Question: I have this bug in delphi i'm inherating from different forms (3 in total) and when i'm creating the last child, it creates every component 3 times. It's dll project and the dll makes the different forms. I have a launcher for testing that dll. On calling the function that creates the form needed it creates all 3 of them in one window (screen below). I have tried giving my components the same name. It doesn't show any errors on compiling the dll but on calling the function from the launcher it says that this or that component already exists, so i had to give all my components different names. (If it's not clear please ask me questions i don't know how to explain it more clearly)
Here are my form definitions:
'''
TFrmReserve007 = class(TfrmRsrvExtended)
private
{ Private declarations }
[...]
protected
{ Protected declarations }
[...]
public
{ Public declarations }
[...]
end;
TfrmRsrvExtended = class(TfrmRsrv)
Act_Browse2: TAction;
Act_SaveAs2: TAction;
Act_LoadDefault2: TAction;
ImageListToolbar2: TImageList;
PSCMandatoryObjects2: TPSCMandatoryObjects;
ImageListMouvement2: TImageList;
[...More components...]
TopPanel2: TPSCTopPanel;
procedure Act_BrowseExecute(Sender: TObject);
procedure Act_LoadDefaultExecute(Sender: TObject);
procedure Act_loadSenderExecute(Sender: TObject);
procedure bbtn_Browse2Click(Sender: TObject);
private
{ Private declarations }
[...]
protected
[...]
public
{ Public declarations }
[...]
end;
TFrmRsrv = class(TForm)
PSCButtonPanel1: TPSCButtonPanel;
PageControl: TPageControl;
TabSheeta: TTabSheet;
[.. More components...]
Act_LoadKeyWord1: TAction;
Act_LoadStorage1: TAction;
Mandatory1: TPSCMandatoryObjects;
PSCHint: TPSCHint;
{$ENDREGION}
private
{ Private declarations }
protected
{ Protected declarations }
[...]
public
{ Public declarations }
[...]
end;
'''
This [...] means there are functions and procedures there.
And here's the screen i have when calling the form creating with 'TFrmReserve007.Create(nil)'

# MCVE
LAUNCHER
'''
procedure setLXCom;
begin
if lxPom59Svc = nil then
begin
ClassID := ContractIDToClassID('pom59PumaToRio@dtad');
IU := CreateLynxObject( ClassID);
if IU = Nil then begin
raise Exception.Create( 'CreateLynxObject failed');
end;
IU.QueryInterface( Ipom59Svc, lxPom59Svc);
if lxPom59Svc = nil then
begin
raise Exception.Create( 'QueryInterface ILynxRio failed');
end;
end;
end;
procedure TForm1.Button11Click(Sender: TObject);
begin
setLxCom;
lxPom59Svc.RioSvcGui007V2(
LxPom59Svc.RioGetDataPCE007V2('9051','<PHONE>',false),lgFRENCH)
end;
'''
DLL
'''
function tl_pom59Svc.RioSvcGui007V2(
Info: IInfoNotisReservation;For007:boolean;Extension:string; ParentWindow: HWND)
: IInfoNotisReservation;
var
Ok : Boolean;
untKey: String;
canSave : Boolean;
begin
Ok := False;
GetRioDB(fRegister);
untKey := RioN.GetRegisterByID(RioN.RegisterID, FLAG_IGNORE_SECURITY).Data.UnitID.Value;
canSave := RioN.GetPieceAccess(info.pieceID).Edit;
While Not(Ok) do
begin
Ok := true;
case LoadFRM_ReservationMod007(Info,
fRegister, UntKey, canSave, For007, Extension,Parentwindow) of
TR_Ok :
begin
Result := Info;
end;
TR_Cancel :
begin
Result := Nil;
end;
else
Result := Nil;
end;
end;
end;
Function LoadFrm_ReservationMod007(var InfoReservation : IInfoNotisReservation;
Reg_Key,Unt_Key:string;CanSave:Boolean;For007:boolean;Extension:string; ParentWindow: HWND):TTrilean;
var
Frm_ReservMod007: TFrmReserve007;
begin
Frm_ReservMod007 := TFrmReserve007.Create(nil);
FRM_ReservMod007.ShowModal;
if Frm_ReservMod007.ModalResult <> Mrcancel then
begin
InfoReservation.Assign(Frm_ReservMod007.InfoReserv);
Result := TR_Ok;
end
else
begin
InfoReservation := Nil;
Result := TR_Cancel;
end;
end;
'''
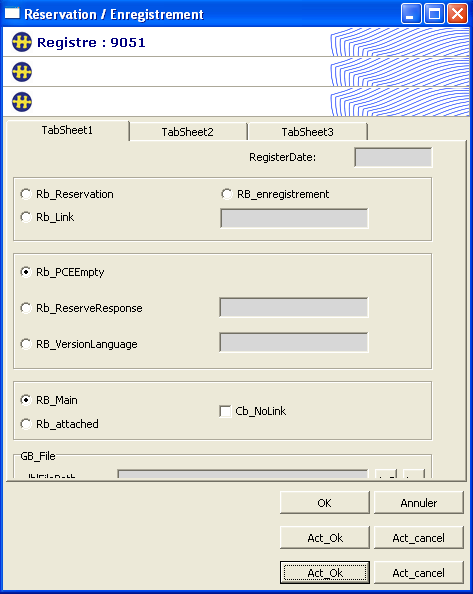
Answer: It sounds like this is what you have done - let me guess at the steps to reproduce this problem:
1. Created a base regular form - Let's call it TForm1
2. Added a number of controls to TForm1
3. Created a second regular form - Let's call it TForm2
4. You then edited the .pas file containing TForm2 to have it inherit from TForm1 (ie : TForm2 = class(TForm1)
5. You discovered that TForm2 did not contain any of the controls in TForm1, even though you "inherited" TForm1.
6. You therefore copied and pasted the controls from the TForm1 designer to the TForm2 designer.
7. This created a runtime error indicating that controls with the same name already existed. (Not a guess - you indicated this)
8. You then renamed all of the duplicate controls in the descendent form (Not a guess - you indicated this)
9. Now you have, at runtime, all the controls from the base form PLUS all the controls you copied and pasted (and renamed) into the descendent form. The form designer for the descendent form, however, does not show any of the ancestor controls at design time - only the new ones you have pasted in.
To create an inherited form with design time editing you must select
> File -> New -> Other...
From there, (this depends on the Delphi version, but for anything reasonably modern...) you select
> Delphi Project -> Inheritable Items -> Form1
Where 'Form1' is the base form you wish to inherit. This should produce a new unit with a form that inherits both the class code the 'DFM' of the base form. If you look at the '.dfm' file (as text - push 'Alt+F12' in the designer) of the form created the you see at the top :
'''
object Form2: TForm2
...[etc]
'''
whereas if you inherit correctly (as above) you will see the '.dfm' file begins as :
'''
inherited Form2: TForm2
...[etc]
'''
Alternatively, you create a regular form and modify the type declaration to inherit from the base form :
'''
TForm2 = class(TForm1)
...[etc]
'''
but make sure to modify the '.dfm' file from 'object' to 'inherited'. This ensures that the form designer correctly imports the controls belonging to the ancestor form.
---
The lesson here is that a design-time form contains critical pieces of code.
1. The class code in the .pas file
2. The component design and layout information in the .dfm file
The error here is that you inherited only the class code (functionality) but did not inherit the design and layout information (content).